Brain MRI, t2w sequence, axial 2D slice.
Patient: age 50, sex M, weight 90 kg, height 1.9 m
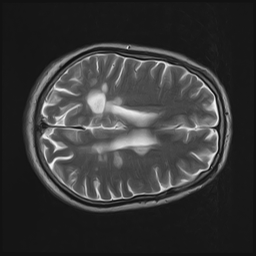